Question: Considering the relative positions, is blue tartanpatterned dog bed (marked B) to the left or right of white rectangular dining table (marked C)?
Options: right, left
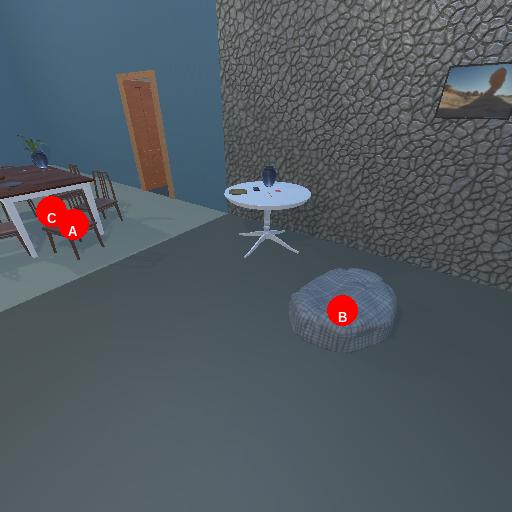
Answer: right